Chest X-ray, PA view. Patient: 27 years old, sex M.
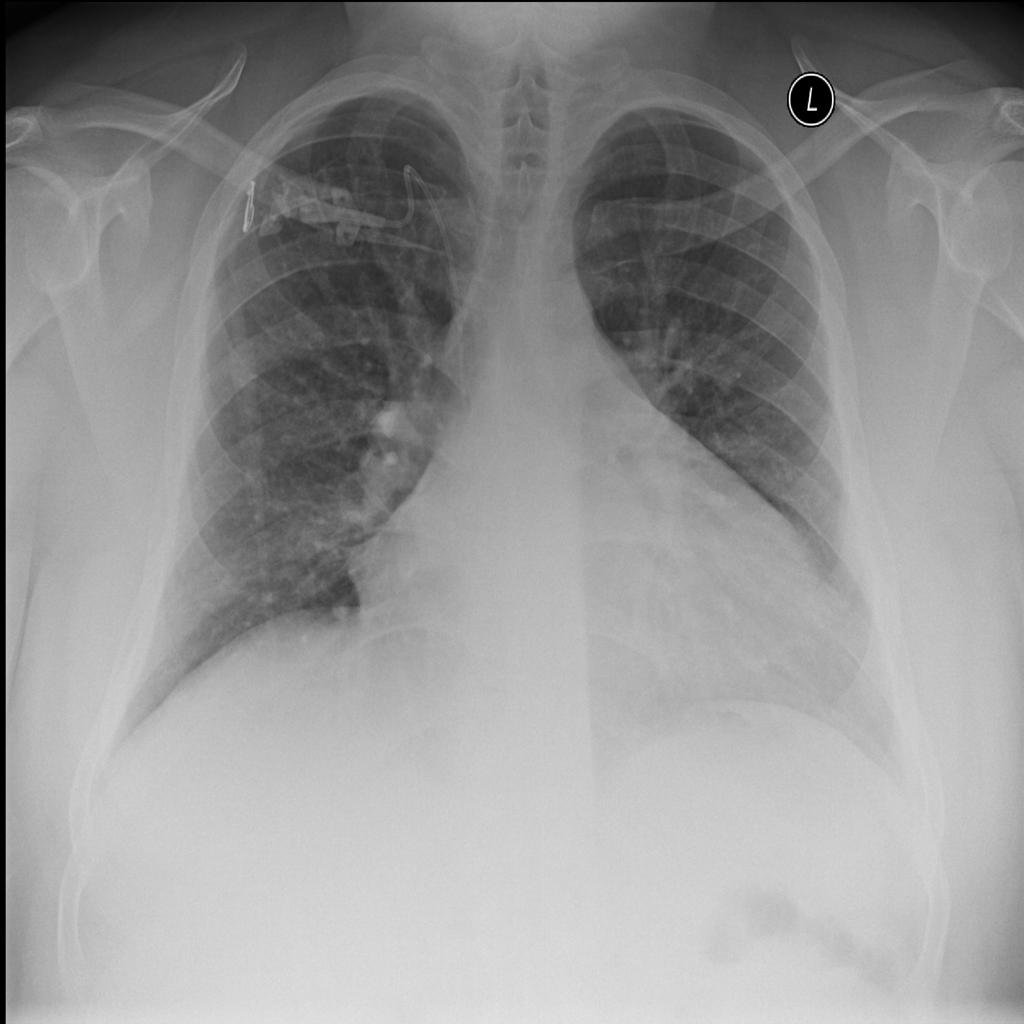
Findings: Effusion